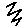
Label: zigzag